Platform: macOS
Application: Arc Browser
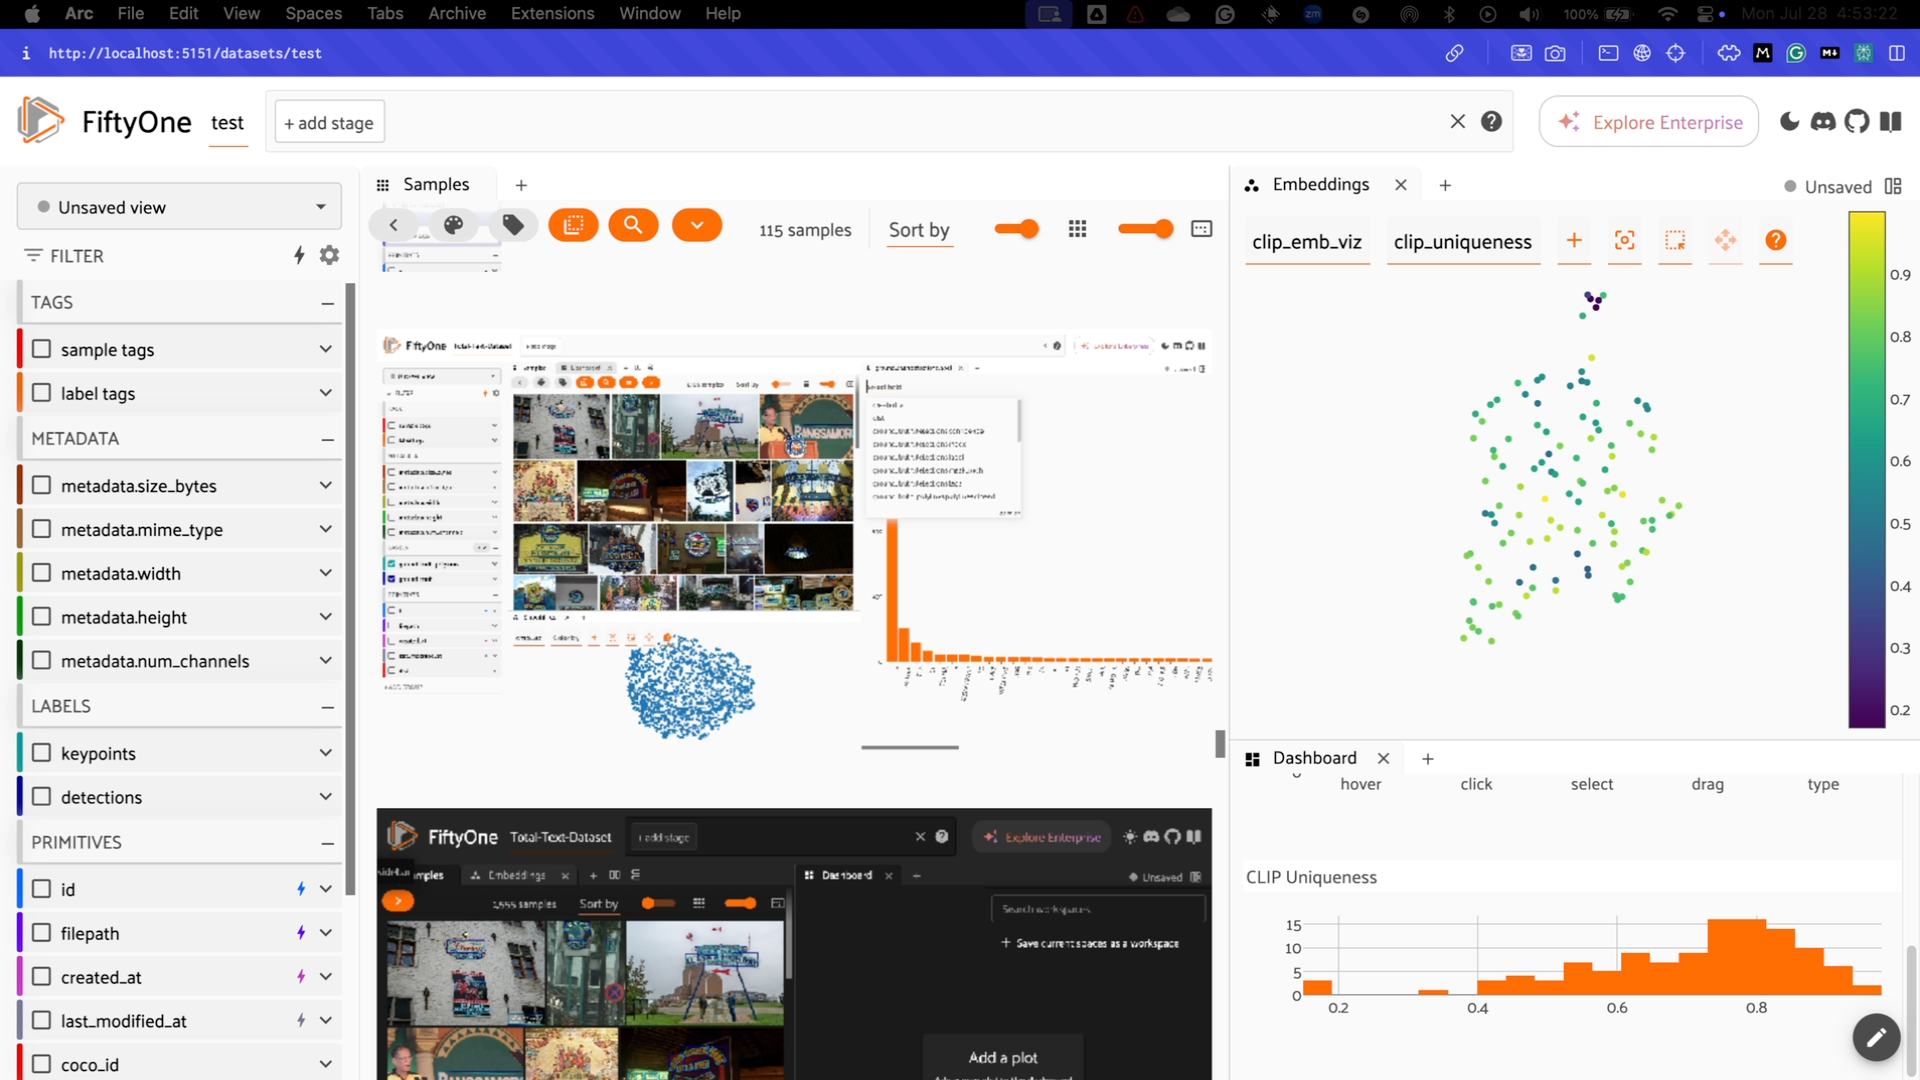
task_description: Close the Embeddings panel
action_type: click
element_info: Icon

task_description: Close the Dashboard panel
action_type: click
element_info: Icon

task_description: Hide the sidebar
action_type: click
element_info: Icon

task_description: Open the sort by text similarity menu
action_type: click
element_info: Icon

task_description: Show more items in the actions row toolbar
action_type: click
element_info: Icon

task_description: Reset zoom for samples in the samples panel
action_type: click
element_info: Icon

task_description: Reset spacing between samples in the samples panel
action_type: click
element_info: Icon
task_description: Which brain key is used for visualization in the embeddings panel?
action_type: hover
element_info: Text

task_description: What field is used to color embeddings in the embeddings panel?
action_type: hover
element_info: Text

task_description: Locate the embeddings panel in the current workspace
action_type: hover
element_info: Menu Item

task_description: Locate the Dashboard panel in the current workspace
action_type: hover
element_info: Menu Item

task_description: Apply a view stage to this dataset using the view bar
action_type: select
element_info: Menu Item

task_description: Locate the view bar
action_type: hover
element_info: Menu Item

task_description: Locate the actions row toolbar in this workspace
action_type: hover
element_info: Menu Item

task_description: Locate the samples panel in this workspace
action_type: hover
element_info: Menu Item

task_description: Find the sidebar
action_type: hover
element_info: Menu Item